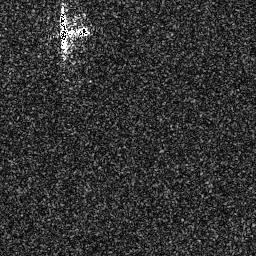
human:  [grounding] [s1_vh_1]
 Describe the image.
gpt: In the satellite image, there is  <ref>1 large ship </ref> <box>[[21, 1, 35, 21, 0]]</box> located at top left.